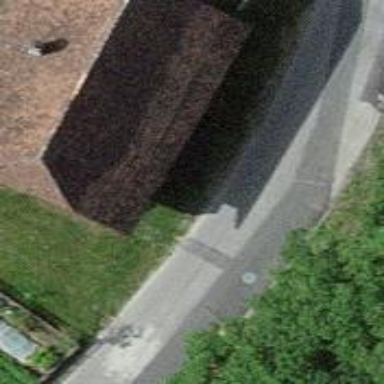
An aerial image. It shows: Barn with half-hipped roof.